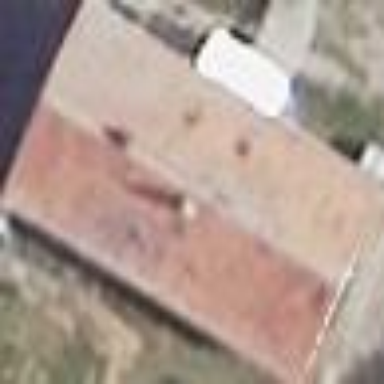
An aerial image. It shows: Gabled building with roof oriented along its structure.